Question: I have a weird problem. I get this error:
'''
-[FourSquareCheckInViewController tableView:numberOfRowsInSection:]: unrecognized selector sent to instance 0x7aecc0
2012-09-14 19:18:39.039 [5869:707] *** Terminating app due to uncaught exception 'NSInvalidArgumentException', reason: '-[FourSquareCheckInViewController tableView:numberOfRowsInSection:]: unrecognized selector sent to instance 0x7aecc0'
*** First throw call stack:
(0x3545e88f 0x37805259 0x35461a9b 0x35460a83 0x353bb650 0x32ee3693 0x32ee49ed 0x32ee493f 0x32ee451b 0x32ef17df 0x32ef16af 0x32e95f37 0x353bd1fb 0x3228daa5 0x3228d6bd 0x32291843 0x3229157f 0x322894b9 0x35432b1b 0x35430d57 0x354310b1 0x353b44a5 0x353b436d 0x37050439 0x32ec0cd5 0xb7ebb 0xb7e60)
terminate called throwing an exception(lldb)
'''
Ok so I have made sure that the ViewController is set as the dataSource and the Delegate. I have added the UITableViewDelegate and UITableViewDataSource to the <> thingies.
I have set tableView.delegate = self and tableView.dataSource = self in my viewDidLoad method.
Here is my implementation of the viewDidLoad and viewDidAppear methods:
'''
- (void)viewWillAppear:(BOOL)animated{
locationManager = [[CLLocationManager alloc] init];
locationManager.delegate = self;
locationManager.distanceFilter = kCLDistanceFilterNone; // whenever we move
locationManager.desiredAccuracy = kCLLocationAccuracyKilometer; // 1km
[locationManager startUpdatingLocation];
locationLat = [locationManager location].coordinate.latitude;
locationLng = [locationManager location].coordinate.longitude;
[locationManager stopUpdatingLocation];
// 1
CLLocationCoordinate2D zoomLocation;
zoomLocation.latitude = locationLat;
zoomLocation.longitude= locationLng;
// 2
MKCoordinateRegion viewRegion = MKCoordinateRegionMakeWithDistance(zoomLocation, 0.5*METERS_PER_MILE, 0.5*METERS_PER_MILE);
// 3
MKCoordinateRegion adjustedRegion = [_mapView regionThatFits:viewRegion];
// 4
[_mapView setRegion:adjustedRegion animated:YES];
}
- (void)viewDidLoad
{
[super viewDidLoad];
_tableView.delegate = self;
_tableView.dataSource = self;
// Do any additional setup after loading the view.
// 1
MKCoordinateRegion mapRegion = [_mapView region];
CLLocationCoordinate2D centerLocation = mapRegion.center;
locationManager = [[CLLocationManager alloc] init];
locationManager.delegate = self;
locationManager.distanceFilter = kCLDistanceFilterNone; // whenever we move
locationManager.desiredAccuracy = kCLLocationAccuracyKilometer; // 1km
[locationManager startUpdatingLocation];
locationLat = [locationManager location].coordinate.latitude;
locationLng = [locationManager location].coordinate.longitude;
[locationManager stopUpdatingLocation];
}
'''
Here is my method body for numberOfRowsInSection:
'''
- (NSInteger)numberOfRowsInSection:(NSInteger)section{
return 5;
}
'''
Here is my header file for the view controller:
'''
#import <UIKit/UIKit.h>
#import <MapKit/MapKit.h>
#define METERS_PER_MILE 1609.344
@interface FourSquareCheckInViewController : UIViewController <UITableViewDelegate, UITableViewDataSource, CLLocationManagerDelegate, MKMapViewDelegate>{
}
@property (weak, nonatomic) IBOutlet MKMapView *_mapView;
- (NSInteger)numberOfRowsInSection:(NSInteger)section;
@property (weak, nonatomic) IBOutlet UITableView *_tableView;
@end
'''
Here is a screenshot showing how my tableView is hooked up:

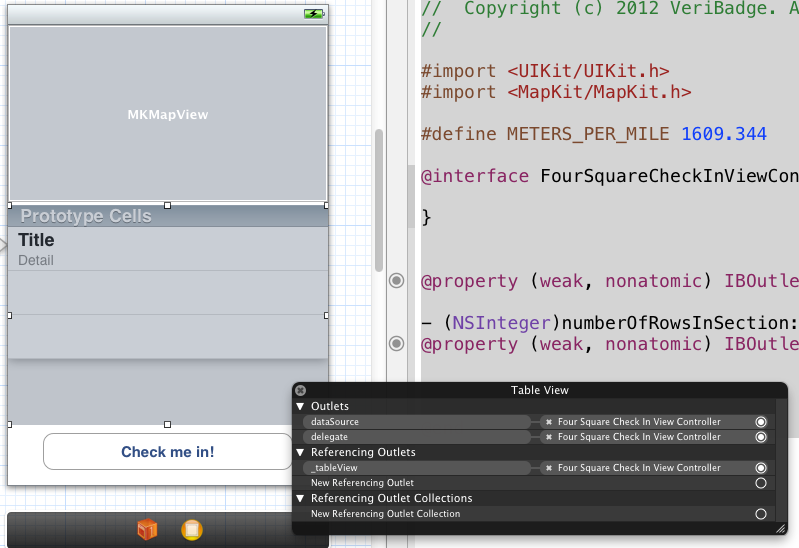
Answer: Read what the error message is telling you!
You have implemented 'numberOfRowsInSection:'. So what? That's the wrong method. It is irrelevant. It will never be called.
The method you need to implement is called 'tableView:numberOfRowsInSection:'. That's completely different.